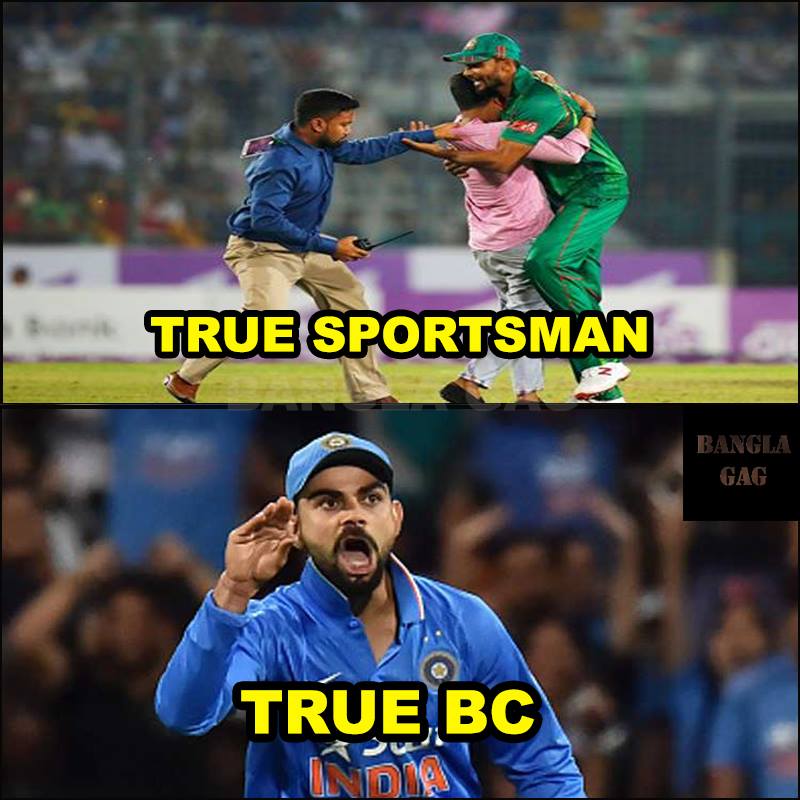
Caption: TRUE SPORTSMAN    TRUE BC
Label: hate